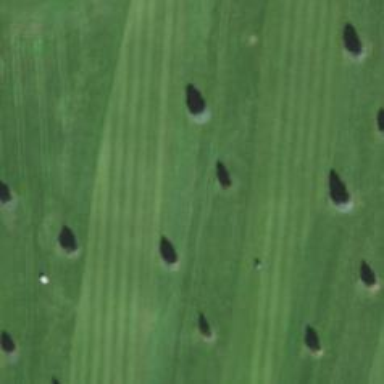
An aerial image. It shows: View of golf hole.